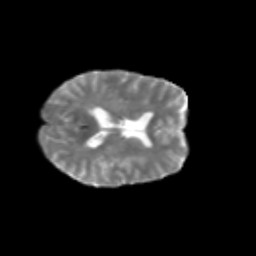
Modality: T2w
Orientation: axial
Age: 40
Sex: female
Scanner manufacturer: siemens
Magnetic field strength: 3 T
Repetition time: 1.8 s
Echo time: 0.07 s